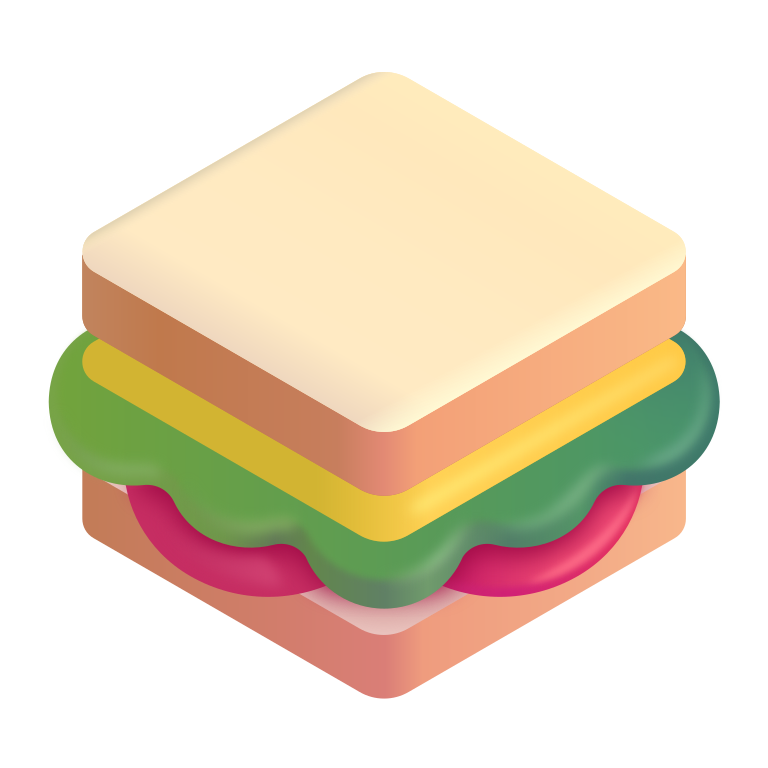
sandwich color